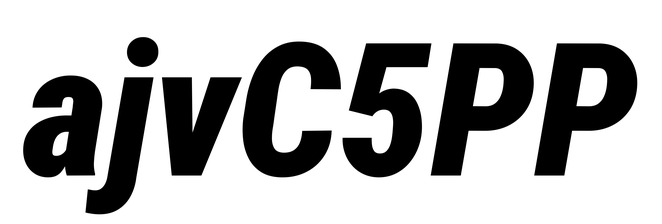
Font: Roboto-Italic_Condensed_Black_Italic